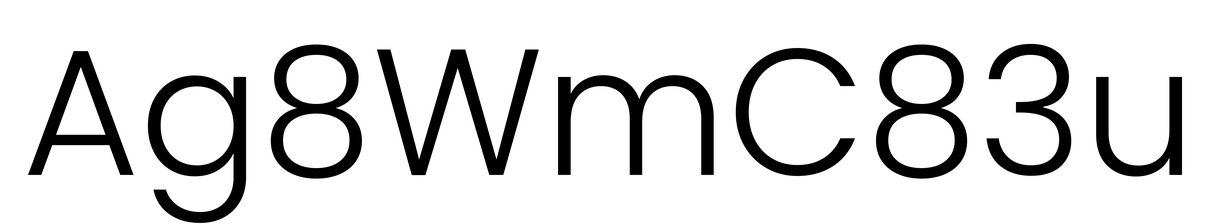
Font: Poppins-Light